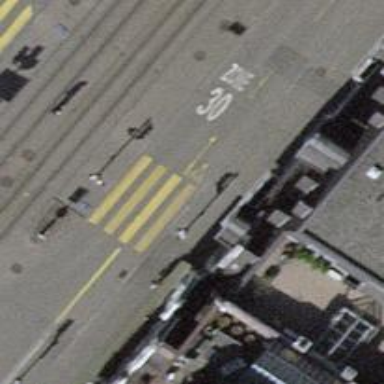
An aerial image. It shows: Kerb barrier.